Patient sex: F
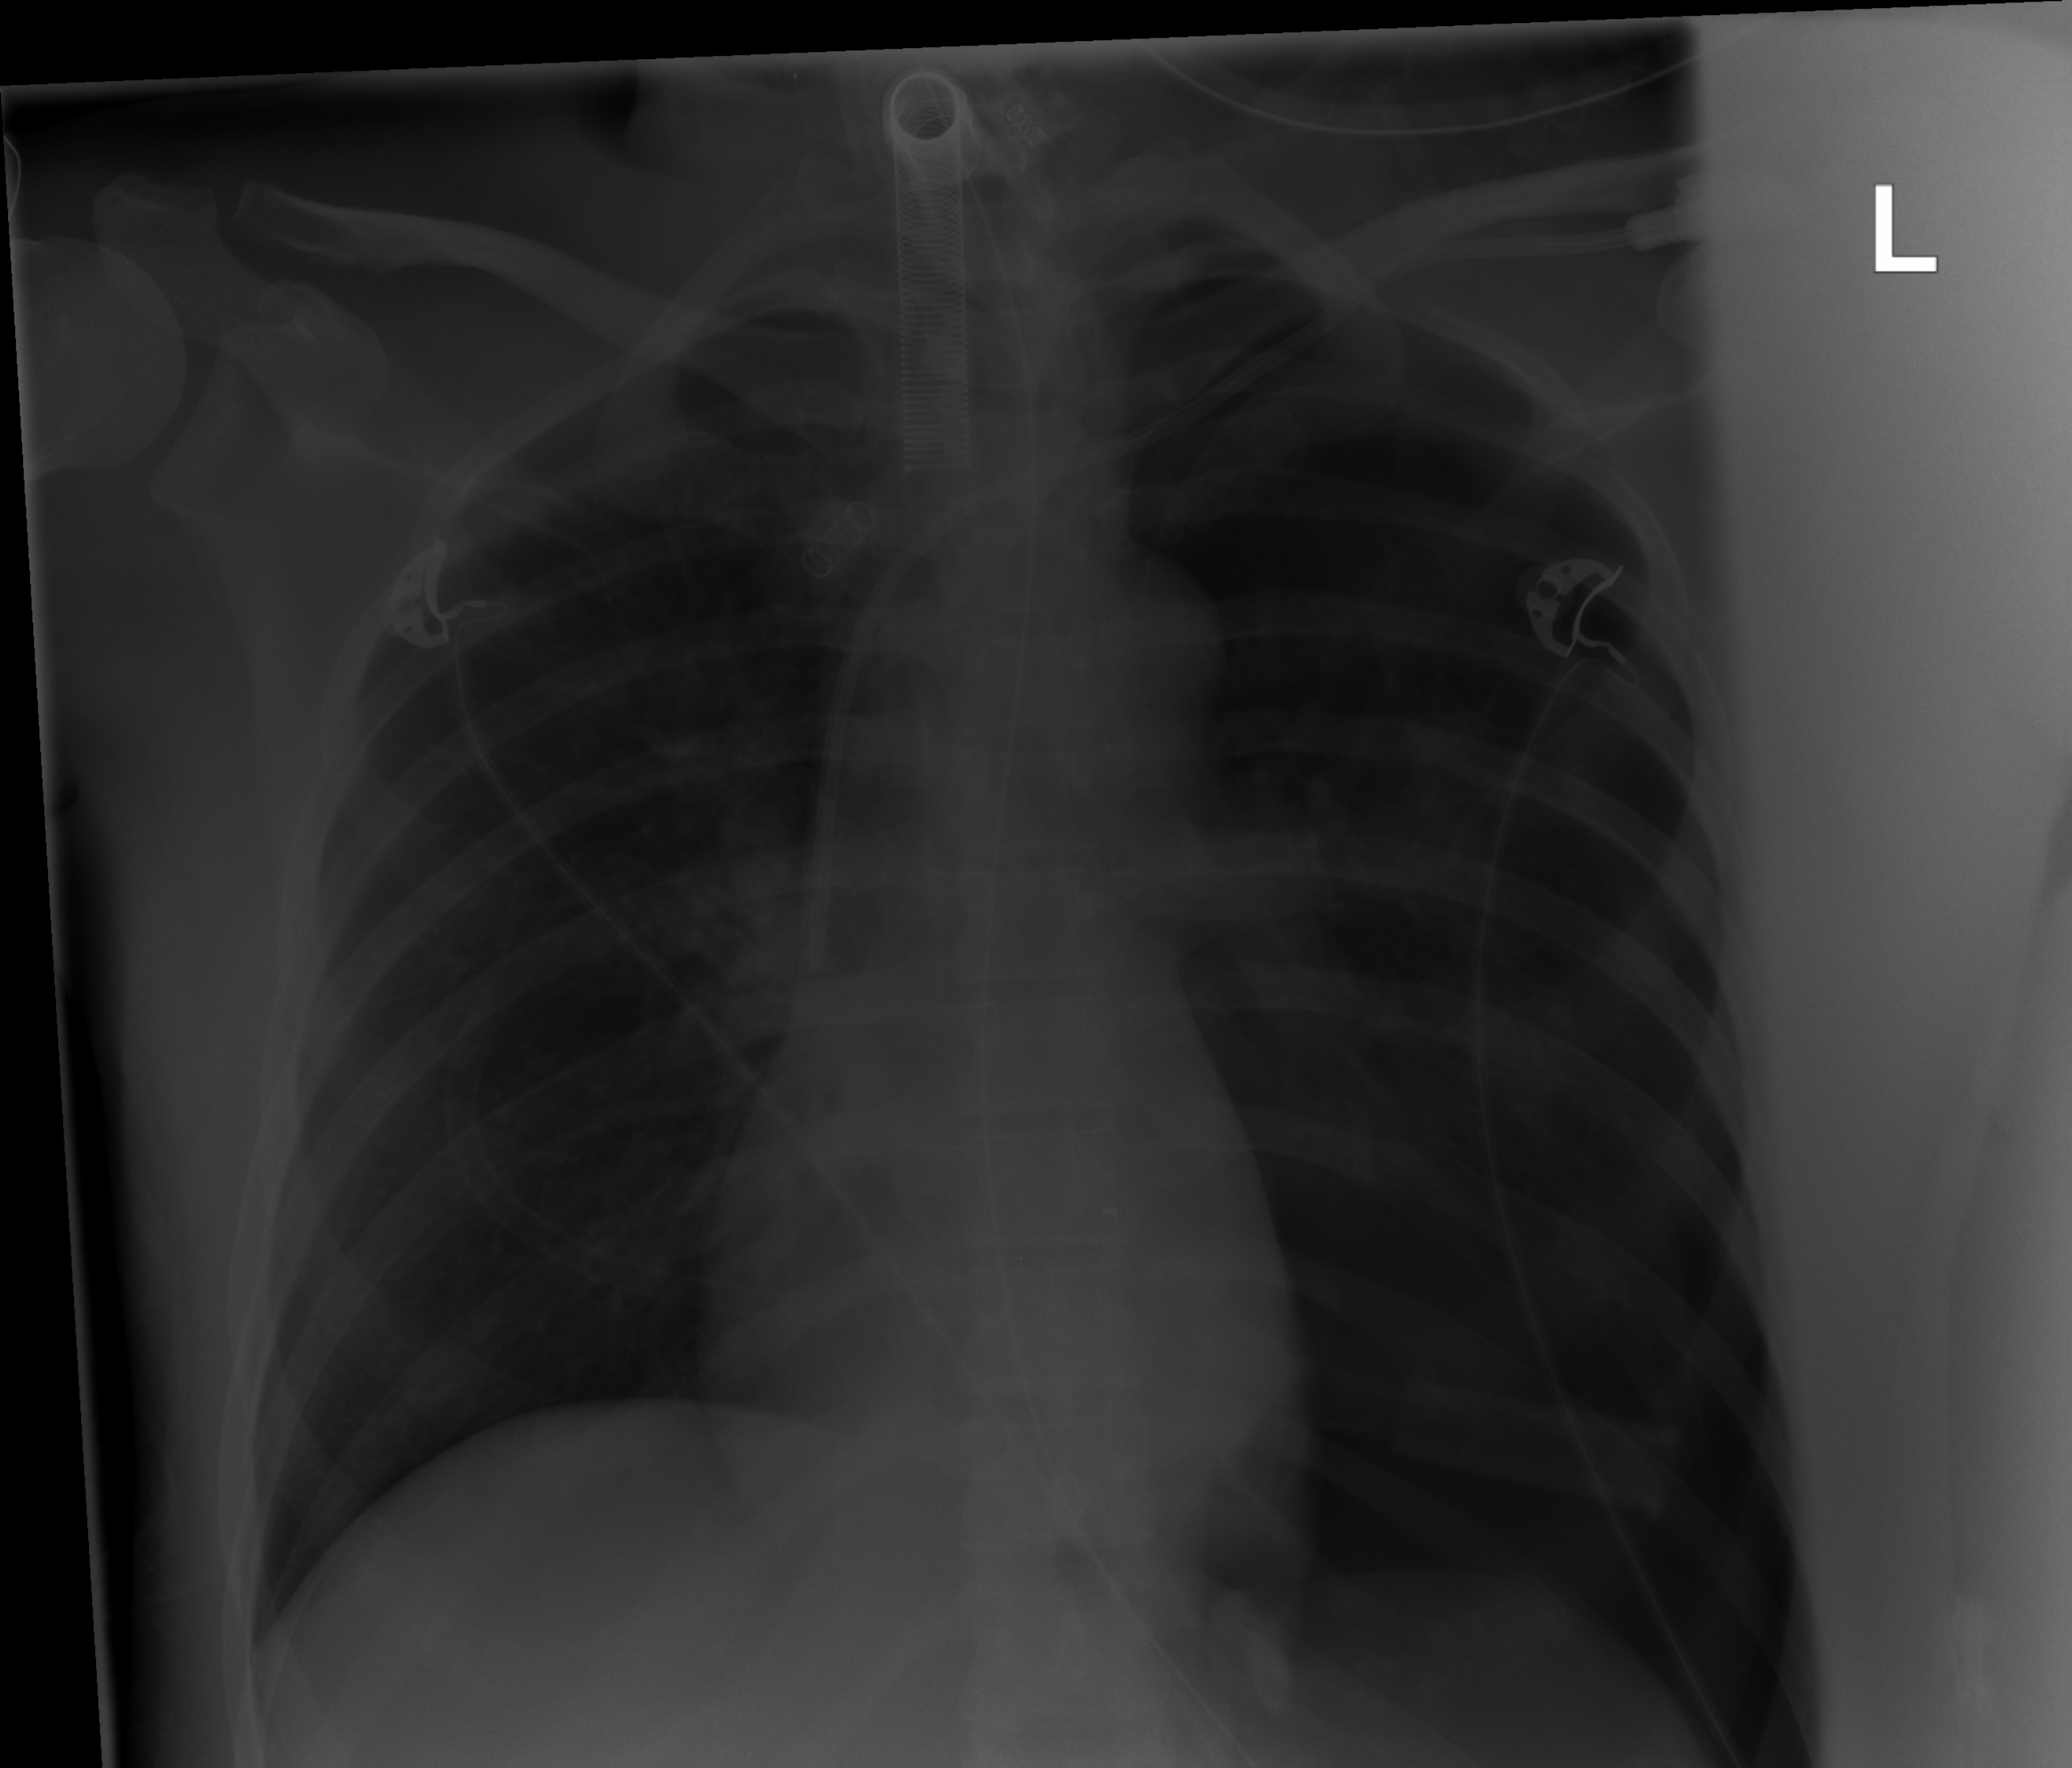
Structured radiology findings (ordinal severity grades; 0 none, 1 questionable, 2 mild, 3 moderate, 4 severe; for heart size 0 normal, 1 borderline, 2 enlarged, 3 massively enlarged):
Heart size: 0
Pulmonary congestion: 0
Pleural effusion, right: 0
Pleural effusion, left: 0
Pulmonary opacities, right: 0
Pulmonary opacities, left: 0
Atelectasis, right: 0
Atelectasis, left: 2